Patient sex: M
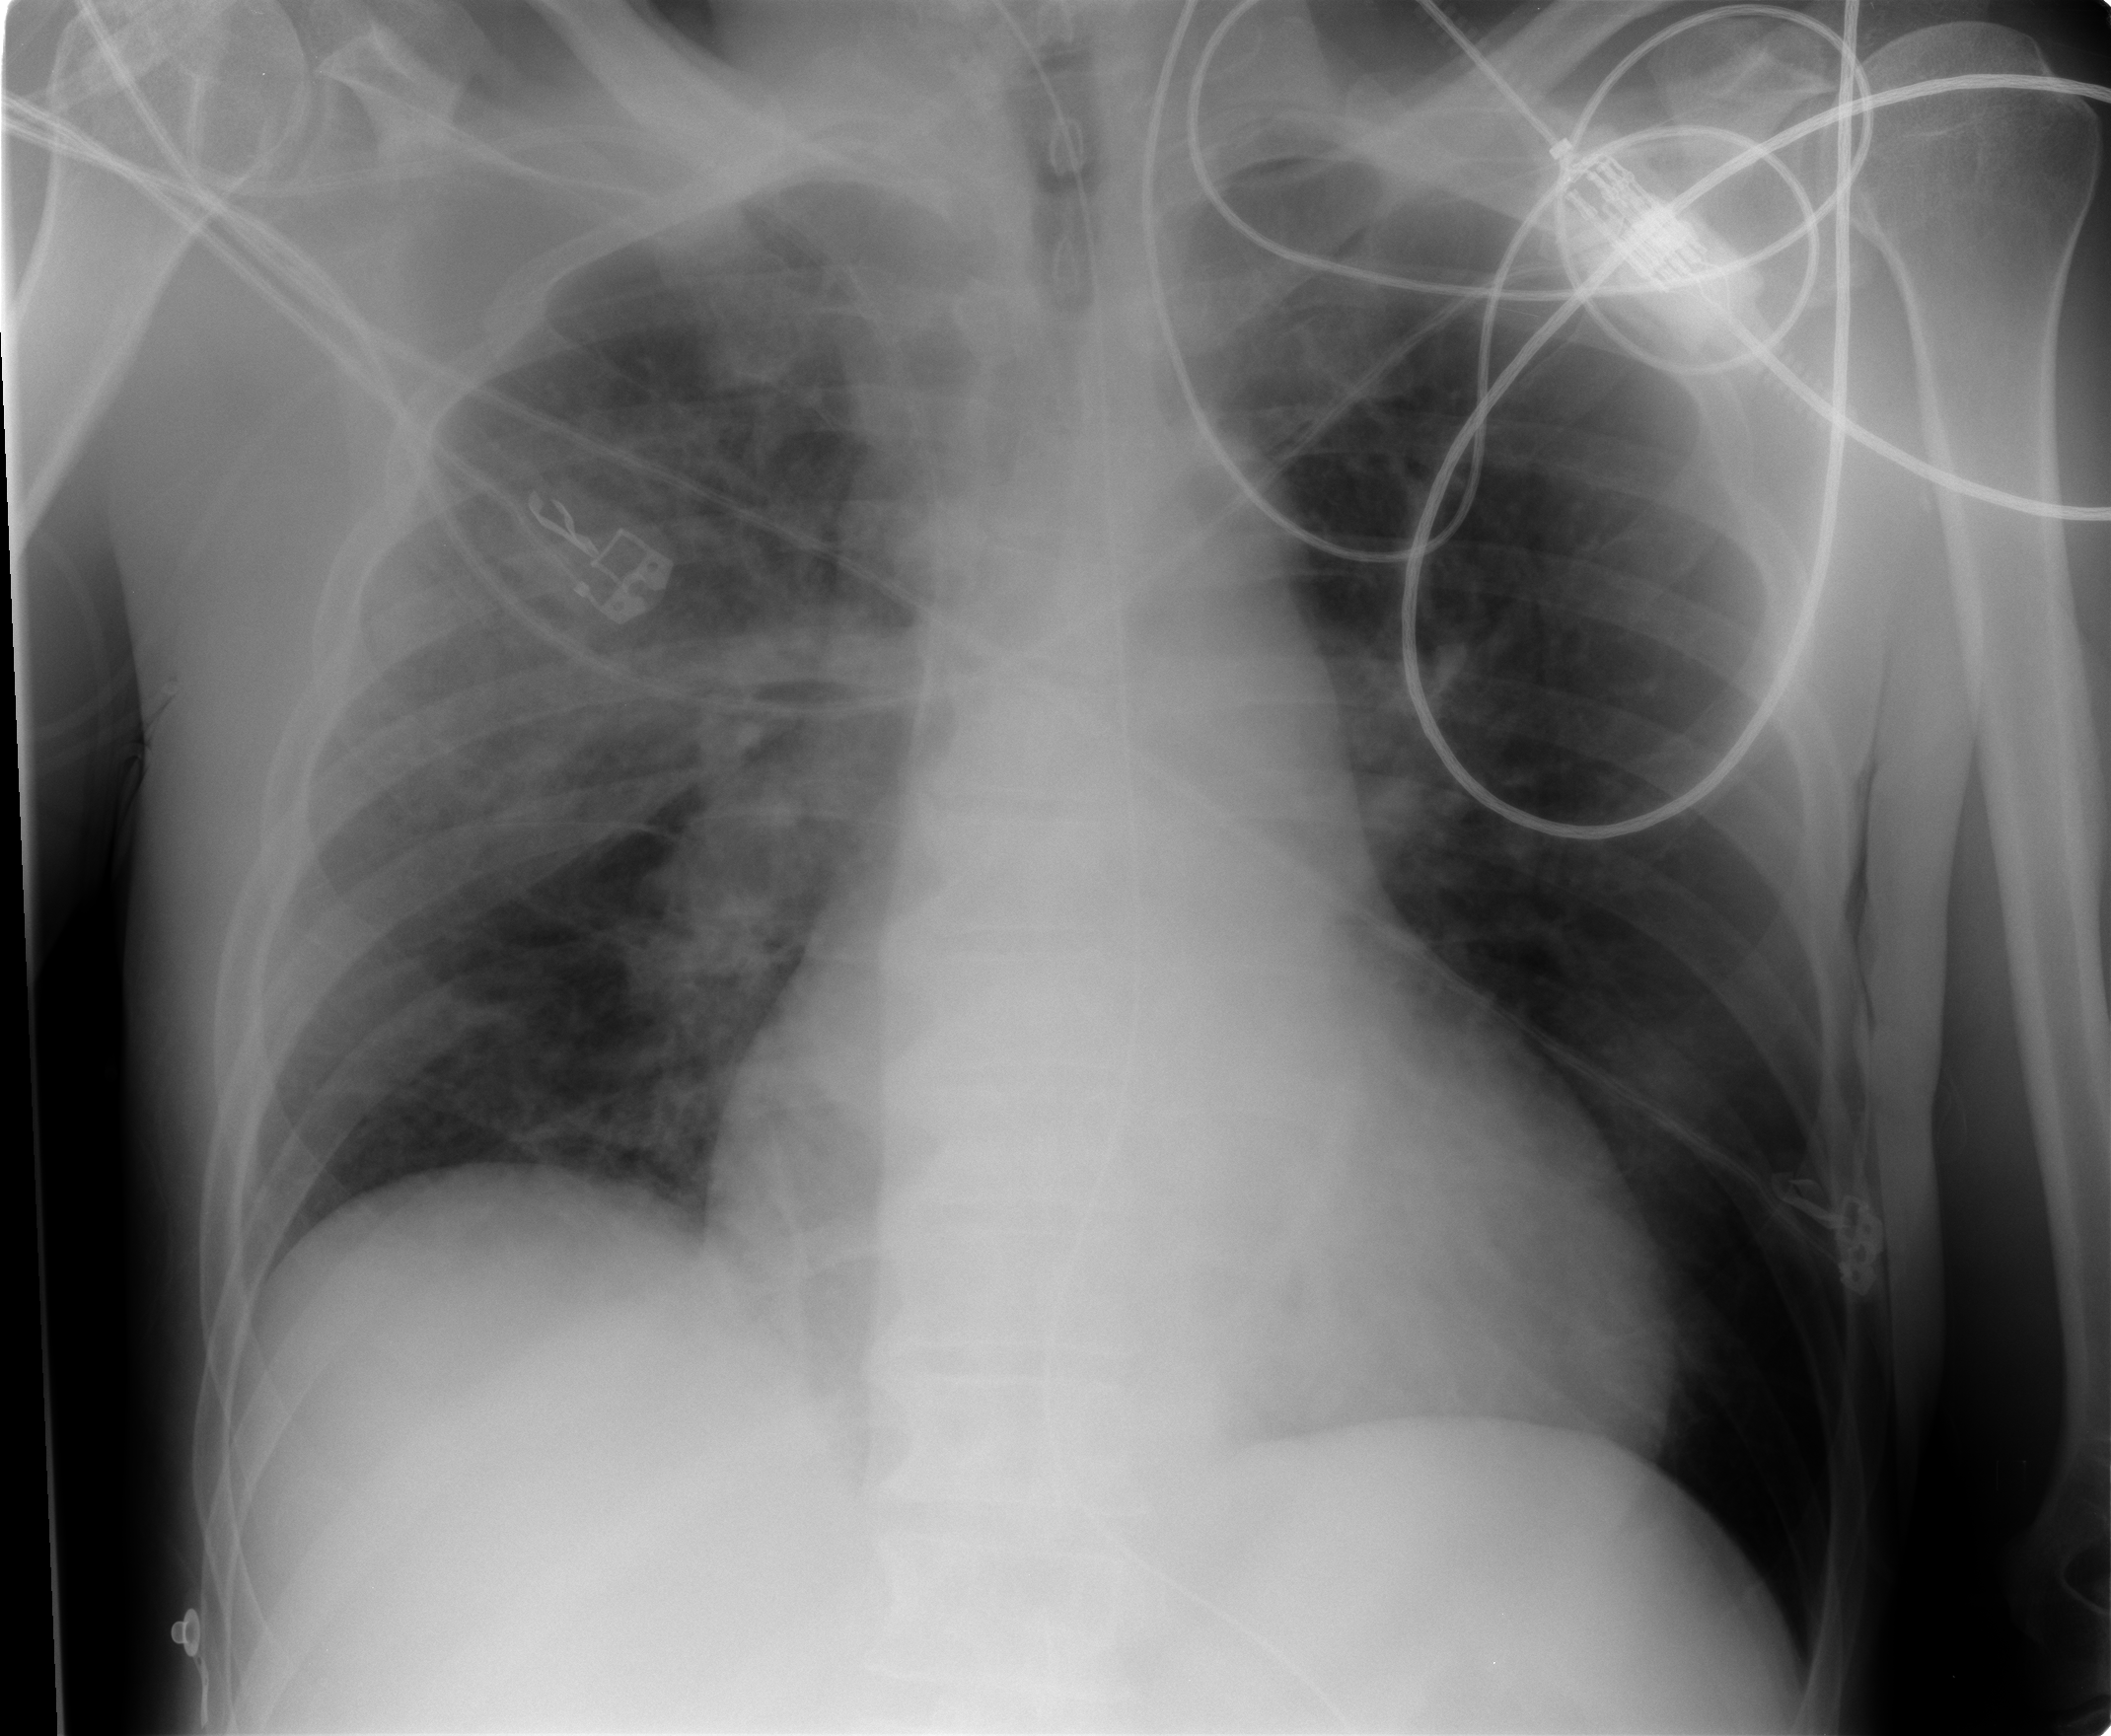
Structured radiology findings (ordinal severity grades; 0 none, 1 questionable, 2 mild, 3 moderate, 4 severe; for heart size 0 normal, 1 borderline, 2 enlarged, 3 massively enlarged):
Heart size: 2
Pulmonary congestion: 0
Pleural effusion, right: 0
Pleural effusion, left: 0
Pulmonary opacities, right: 4
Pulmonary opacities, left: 2
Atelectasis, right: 2
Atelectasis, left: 0